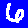
Digit: 6